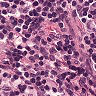
Metastatic tissue present: no